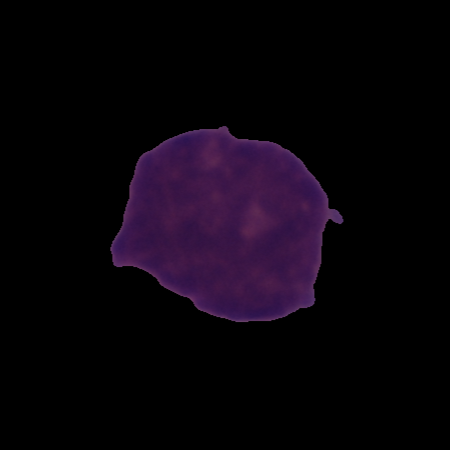
Label: cancer